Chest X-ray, PA view. Patient: 51 years old, sex M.
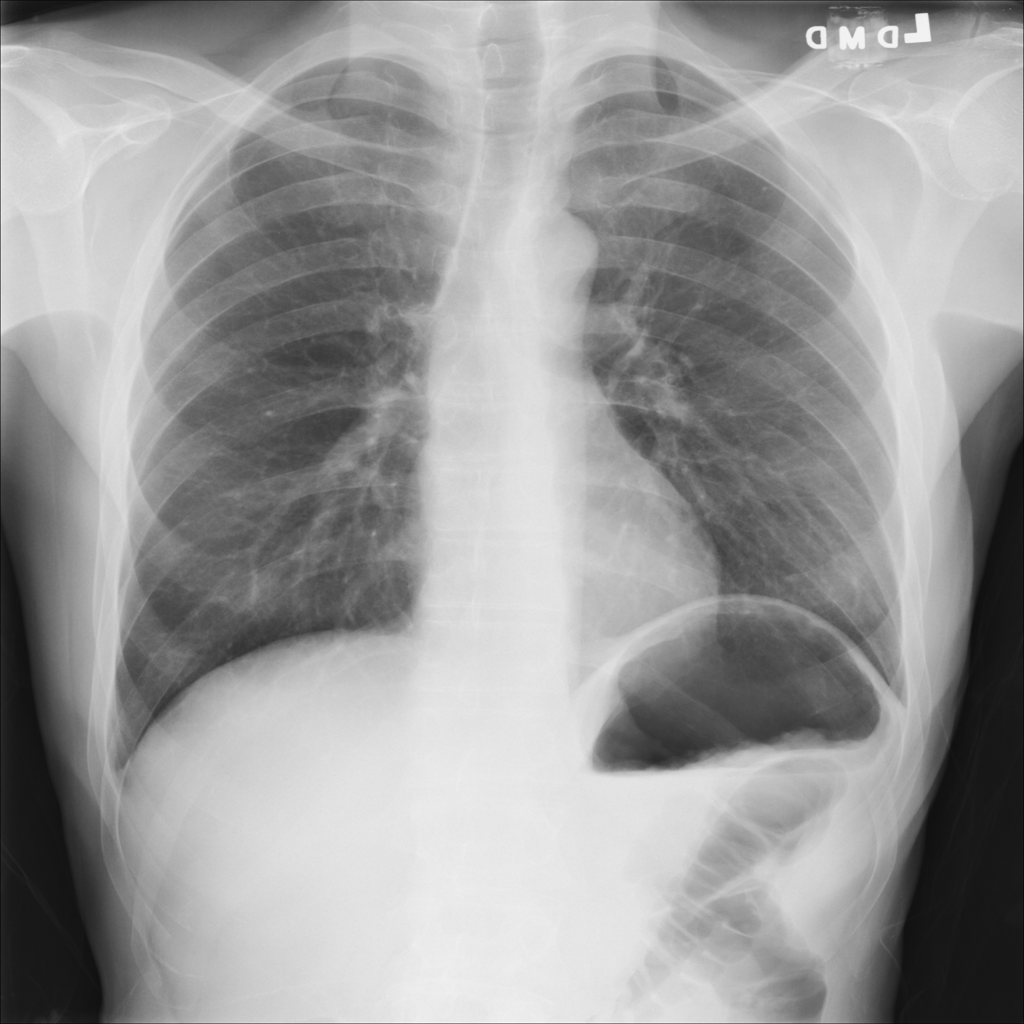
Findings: No Finding